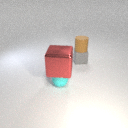
small gray rubber cube behind small cyan rubber sphere